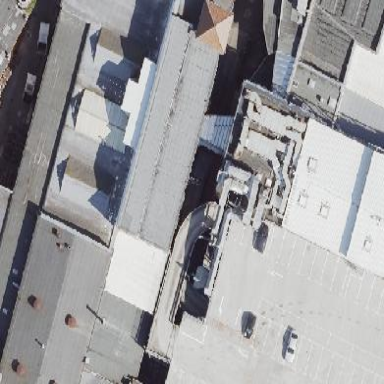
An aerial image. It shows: Commercial building with skillion roof shape.